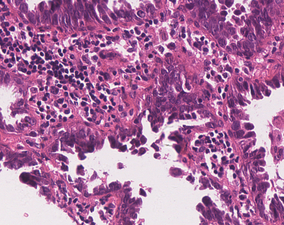
Tumor epithelial tissue: yes
Tumor-associated stroma tissue: yes
Normal tissue: no